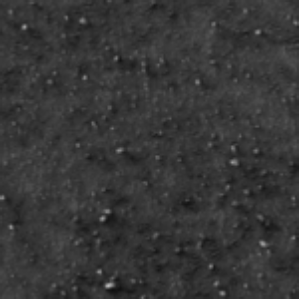
Label: frost